Question: :
In 3D space, there are many points. I need draw a unit circle at the position of each point.
And all circles' normal should always perpendicular to the device's screen and the size is not
changed, even though I rotate or zoom in/out the view.

:
At first I have a large array to store the xyz coordinate of each point.
'''
for each point in the array:
apply a model view matrix // to keep the normal perpendicular and the same size
draw a unit circle with gl* functions
'''
By this method, I get a very bad FPS when the amount of the points is up to 10000.
This's very inefficient. Is there any better method to solve this problem? or some OpenGL
technique can be used?
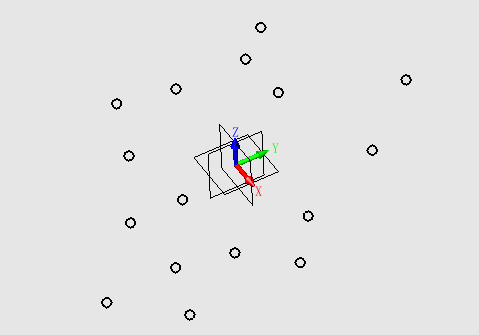
Answer: you can draw them <URL>
you prepare a single unit circle for drawing (using a separate attribute for the location which you add to the points in the vertex shader)
the position of each point is put in a separate VBO and you specify the divisor with
'''
void glVertexAttribDivisor (GLuint index , GLuint divisor );
'''
and then you use
'''
void glDrawArraysInstanced ( GLenum mode , GLint first , GLsizei count , GLsizei instancecount );
'''
with count the number of vertexes in your 'circle' and 'instancecount' the number of points